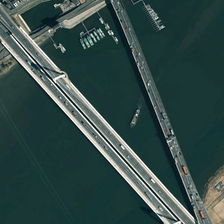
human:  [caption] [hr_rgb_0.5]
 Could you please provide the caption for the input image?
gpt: many cars are on two unparallel bridges over a river .

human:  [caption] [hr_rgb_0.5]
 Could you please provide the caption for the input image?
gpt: many cars are on two unparallel bridges over a river .

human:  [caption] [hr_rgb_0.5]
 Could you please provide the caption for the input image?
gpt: many cars are on two unparallel bridges over a river .

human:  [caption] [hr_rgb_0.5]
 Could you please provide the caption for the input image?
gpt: many cars are on two unparallel bridges over a river .

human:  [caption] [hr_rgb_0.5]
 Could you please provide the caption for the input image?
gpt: many cars are on two unparallel bridges over a river .